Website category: university
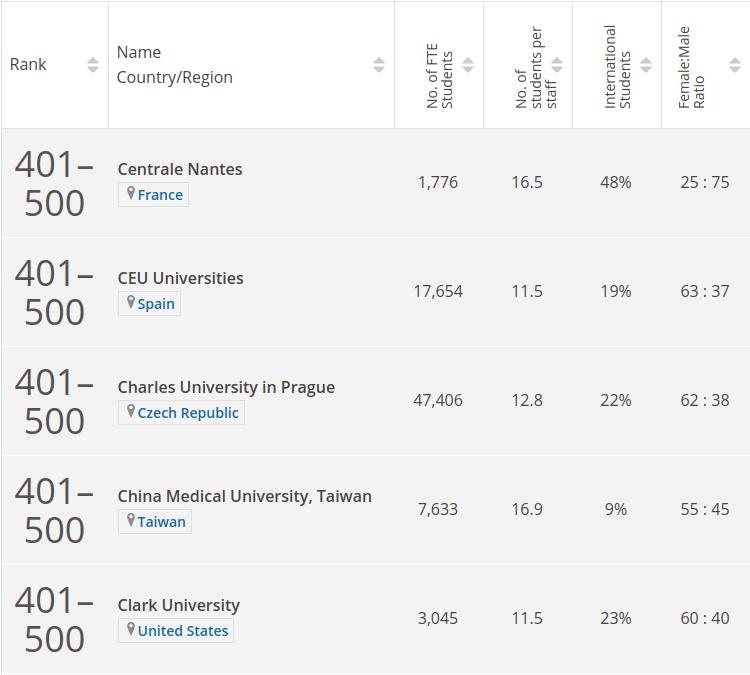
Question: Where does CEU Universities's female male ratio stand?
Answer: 63 : 37

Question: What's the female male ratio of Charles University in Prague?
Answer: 62 : 38

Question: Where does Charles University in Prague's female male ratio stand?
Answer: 62 : 38

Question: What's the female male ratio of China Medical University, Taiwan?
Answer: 55 : 45

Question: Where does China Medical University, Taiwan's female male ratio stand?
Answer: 55 : 45

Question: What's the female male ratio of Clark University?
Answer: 60 : 40

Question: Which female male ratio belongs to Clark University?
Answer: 60 : 40

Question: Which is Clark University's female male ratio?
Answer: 60 : 40

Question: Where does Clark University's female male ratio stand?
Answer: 60 : 40

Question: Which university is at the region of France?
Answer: Centrale Nantes

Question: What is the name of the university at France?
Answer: Centrale Nantes

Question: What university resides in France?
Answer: Centrale Nantes

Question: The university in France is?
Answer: Centrale Nantes

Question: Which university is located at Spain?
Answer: CEU Universities

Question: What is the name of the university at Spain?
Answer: CEU Universities

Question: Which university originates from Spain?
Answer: CEU Universities

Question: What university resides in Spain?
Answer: CEU Universities

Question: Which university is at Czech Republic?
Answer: Charles University in Prague

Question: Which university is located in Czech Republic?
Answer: Charles University in Prague

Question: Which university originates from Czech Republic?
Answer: Charles University in Prague

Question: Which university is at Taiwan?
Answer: China Medical University, Taiwan

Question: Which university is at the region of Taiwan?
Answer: China Medical University, Taiwan

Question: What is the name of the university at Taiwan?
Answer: China Medical University, Taiwan

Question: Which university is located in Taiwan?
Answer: China Medical University, Taiwan

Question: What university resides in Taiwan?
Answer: China Medical University, Taiwan

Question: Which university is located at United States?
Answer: Clark University

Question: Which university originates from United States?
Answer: Clark University

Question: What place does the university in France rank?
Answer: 401500

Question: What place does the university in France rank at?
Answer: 401500

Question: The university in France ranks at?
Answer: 401500

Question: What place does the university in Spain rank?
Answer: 401500

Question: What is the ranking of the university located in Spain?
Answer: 401500

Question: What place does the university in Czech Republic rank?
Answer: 401500

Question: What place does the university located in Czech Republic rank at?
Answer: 401500

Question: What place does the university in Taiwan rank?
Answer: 401500

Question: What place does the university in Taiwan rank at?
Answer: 401500

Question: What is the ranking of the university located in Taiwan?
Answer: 401500

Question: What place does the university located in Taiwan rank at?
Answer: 401500

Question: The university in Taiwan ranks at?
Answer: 401500

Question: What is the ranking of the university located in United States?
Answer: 401500

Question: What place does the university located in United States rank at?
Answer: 401500